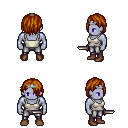
a pixel art fantasy rpg character, male body template, dark elf, purple skin, white pirate shirt, metal pants, brunette bangs hairstyle, silver tiara, brown shoes, dagger, four views (front, back, left, right), 2x2 character sprite sheet, small pixel art, hard edges, no anti-aliasing